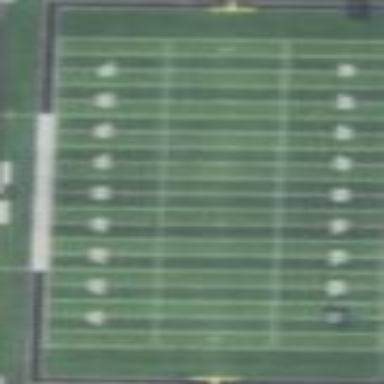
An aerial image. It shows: Pitch for American football.